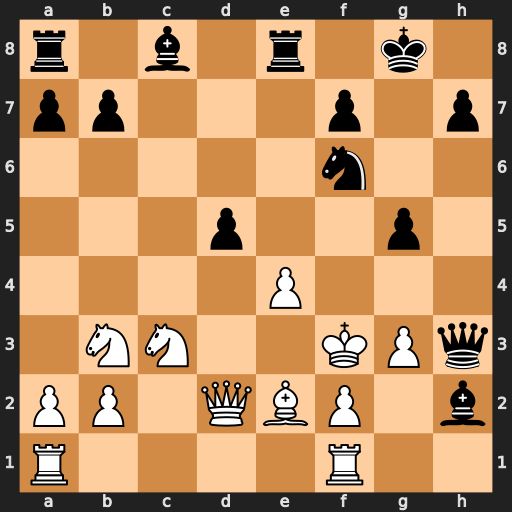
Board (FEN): r1b1r1k1/pp3p1p/5n2/3p2p1/4P3/1NN2KPq/PP1QBP1b/R4R2
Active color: w
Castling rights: -
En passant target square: -
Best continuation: Qxg5+ Kf8 Qxf6